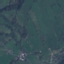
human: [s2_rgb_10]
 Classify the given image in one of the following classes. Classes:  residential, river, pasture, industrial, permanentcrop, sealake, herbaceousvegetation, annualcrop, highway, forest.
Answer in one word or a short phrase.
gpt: Pasture